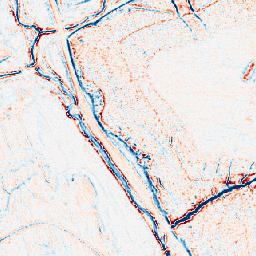
Category: multiscale
Decomposition family: dog_multiscale
Decomposition parameters: sigma_ratio: 1.4
n_scales: 3
base_sigma: 0.5
Upsampling method: nearest
Upsampling parameters: scale: 4
Upsampling scale: 4